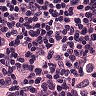
Metastatic tissue present: yes